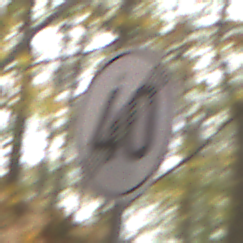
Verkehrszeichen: EndeGeschwindigkeit40
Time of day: MorningAfternoon
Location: Outdoor (Nature)
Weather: Overcast
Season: Autumn
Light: Natural